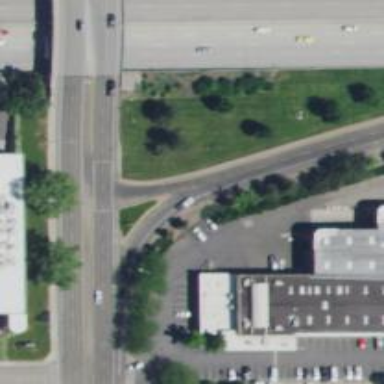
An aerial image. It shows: Asphalt road with secondary link designation.